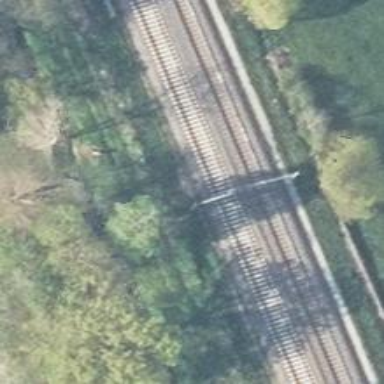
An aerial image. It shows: Railway milestone.